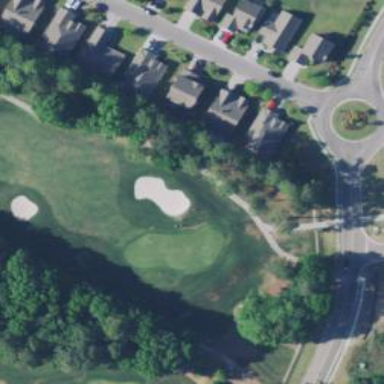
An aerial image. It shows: Golf hole.